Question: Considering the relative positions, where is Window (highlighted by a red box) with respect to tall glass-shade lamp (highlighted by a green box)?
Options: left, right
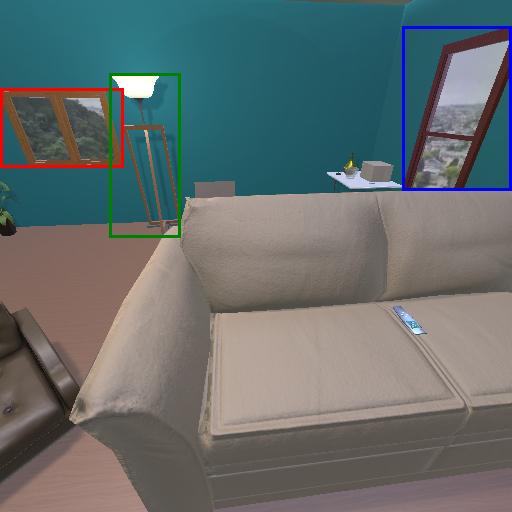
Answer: left